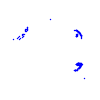
Particle: pion